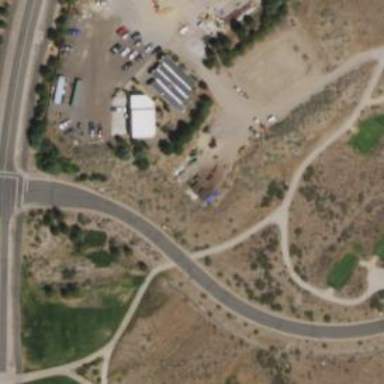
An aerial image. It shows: Service road designated as golf cart path.